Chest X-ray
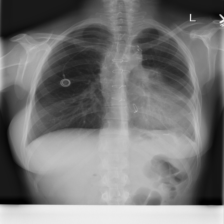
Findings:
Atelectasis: negative
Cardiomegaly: negative
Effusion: positive
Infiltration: negative
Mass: negative
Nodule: negative
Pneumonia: negative
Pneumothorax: positive
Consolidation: negative
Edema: negative
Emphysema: negative
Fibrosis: negative
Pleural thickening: negative
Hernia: negative